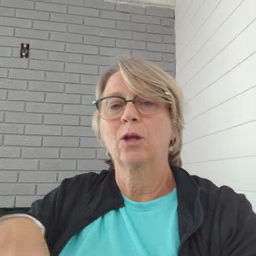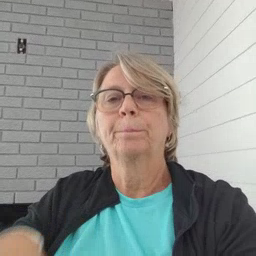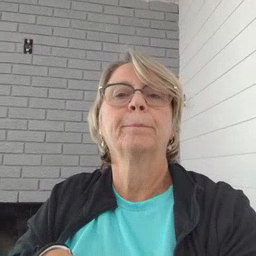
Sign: vacuum